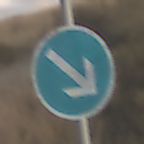
Verkehrszeichen: VorgeschriebeneVorbeifahrtRechts
Umgebung: Outdoor, RoadRail
Tageszeit: SunriseSunset
Wetter: PartlyCloudy
Licht: Natural
Jahreszeit: NotSpecified
Kontrast: LowContrast